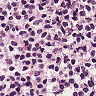
Metastatic tissue present: yes